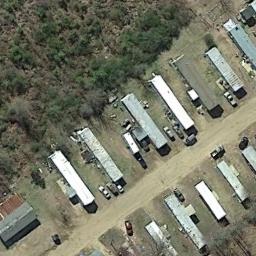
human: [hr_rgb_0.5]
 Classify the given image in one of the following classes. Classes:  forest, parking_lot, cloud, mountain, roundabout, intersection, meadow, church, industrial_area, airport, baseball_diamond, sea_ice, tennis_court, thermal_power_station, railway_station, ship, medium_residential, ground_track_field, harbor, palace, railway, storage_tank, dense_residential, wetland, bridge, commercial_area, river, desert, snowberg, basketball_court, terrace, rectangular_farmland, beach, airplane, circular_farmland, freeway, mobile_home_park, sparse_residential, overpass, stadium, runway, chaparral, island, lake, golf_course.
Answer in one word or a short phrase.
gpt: mobile_home_park